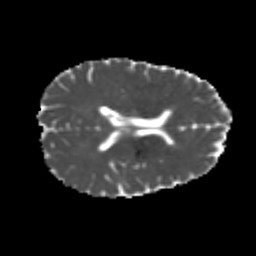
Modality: MD
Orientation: axial
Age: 24
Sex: male
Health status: healthy
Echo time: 0.074 s